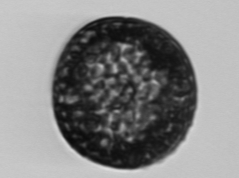
Label: Coscinodiscus